Question: I would like to know how to create some circles without overlapping in Python.
Let me share a part of my script

In lines 55,56 and 57 I print the coordinates, witnessing overlapping. Inside each for statement I thought I avoided the overlapping doing something like bisection method (root finding method).
The source code works good for 5 or 6 voids but when increasing the number of voids I get overlapping.
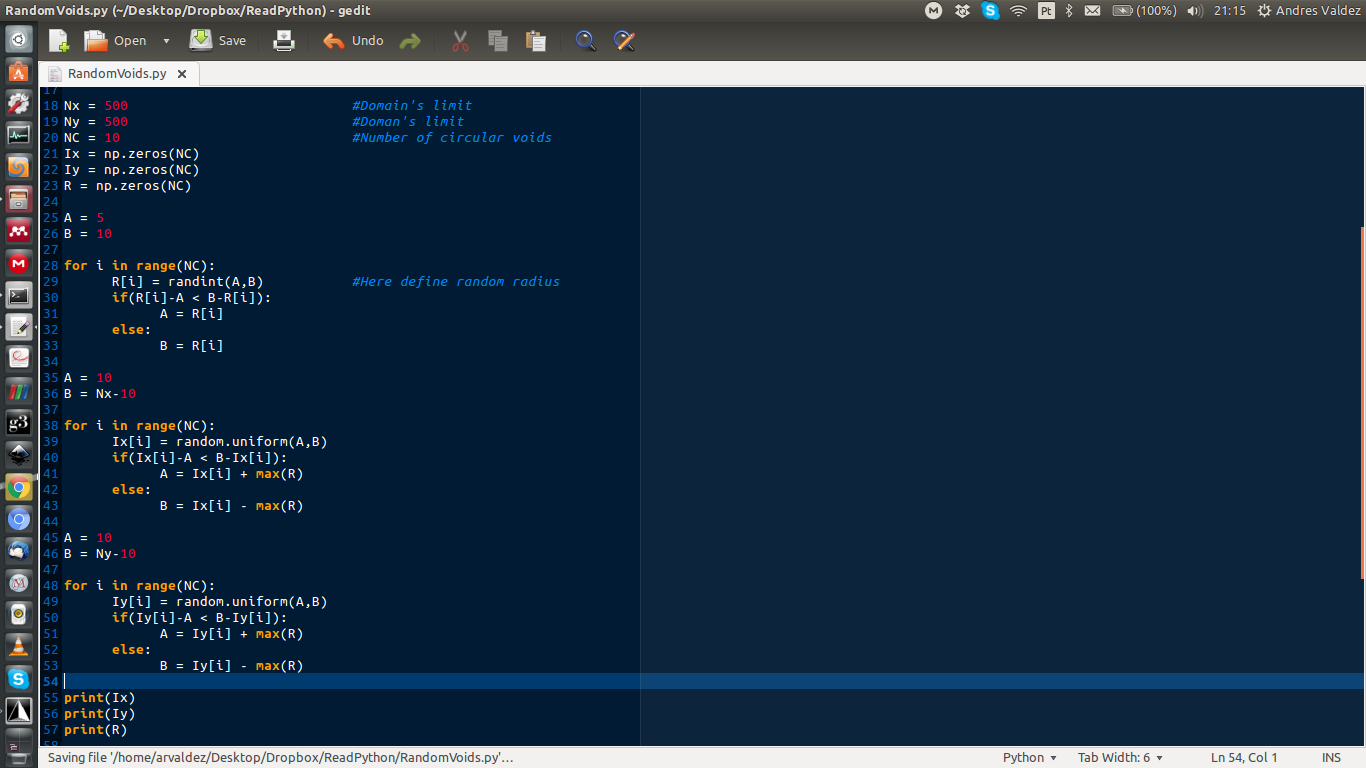
Answer: Your maximum radius is B=10. So assuming you want points separated by maximum radius, you could sample such points using <URL>.
Then, having sampled centers, draw random radius around each center, and they wont overlap because all radii are smaller than your max.